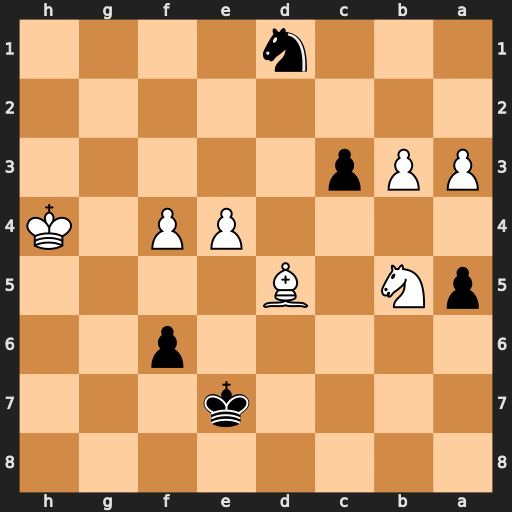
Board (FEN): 8/4k3/5p2/pN1B4/4PP1K/PPp5/8/3n4
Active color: b
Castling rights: -
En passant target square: -
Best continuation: c2 Nd4 c1=Q